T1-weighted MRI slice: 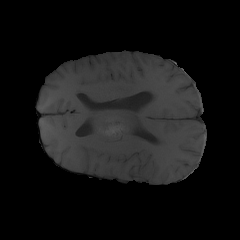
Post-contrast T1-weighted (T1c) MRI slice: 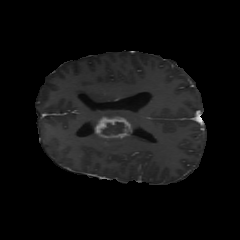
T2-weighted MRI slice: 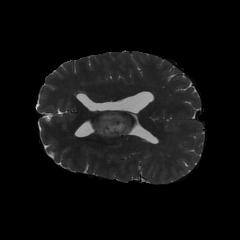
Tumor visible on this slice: yes